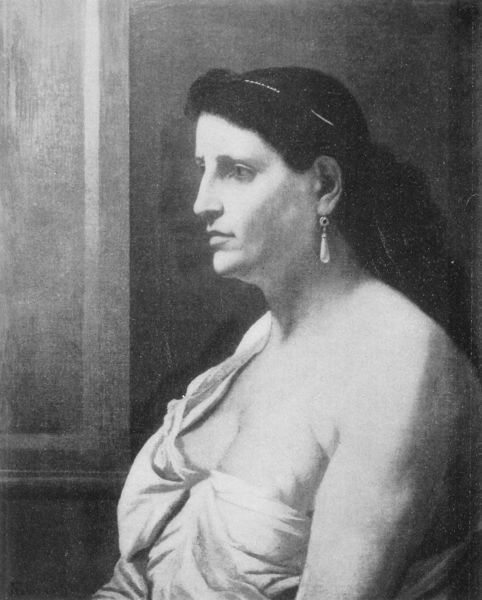
Titel: Bildnis einer Römerin
Künstler: Anselm Feuerbach
Schlagwörter: gemälde, nackt, schatten, weiß, sitzen, brust, frau, grau, holz, licht, nase, ohrring, profil, schwarz, säule, zeichnung, tuch, wand, augen, gesicht, haarschmuck, lang, portrait, haare, diadem, haarreif, lippen, perle, schulter, zopf, büste, laken, feuerbach, perlenohrring, paneel, zecihnung frau, ohrkringe haarreifen, linke seite der frau